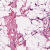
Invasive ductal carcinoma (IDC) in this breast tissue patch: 0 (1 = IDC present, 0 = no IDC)